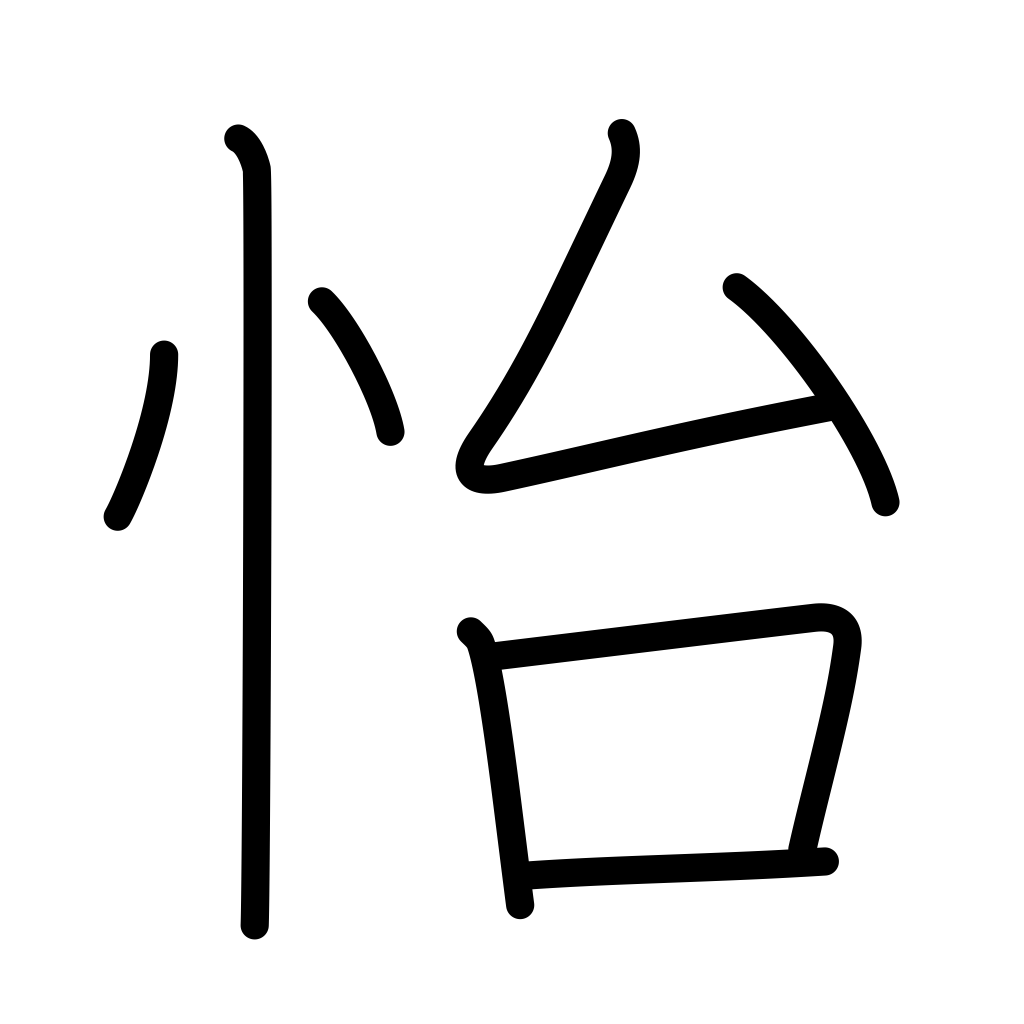
Meaning: rejoice, enjoy